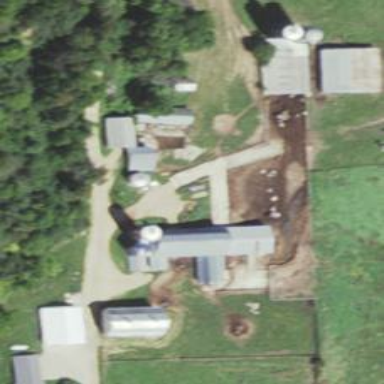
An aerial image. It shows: Silo.